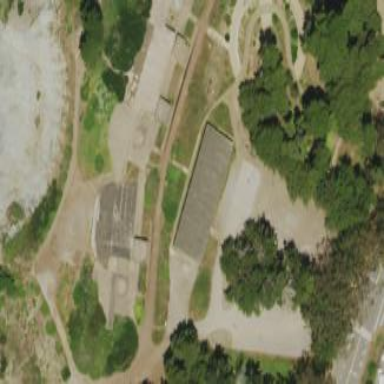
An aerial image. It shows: Historic fort with military bunkers. This defensive site includes battery.